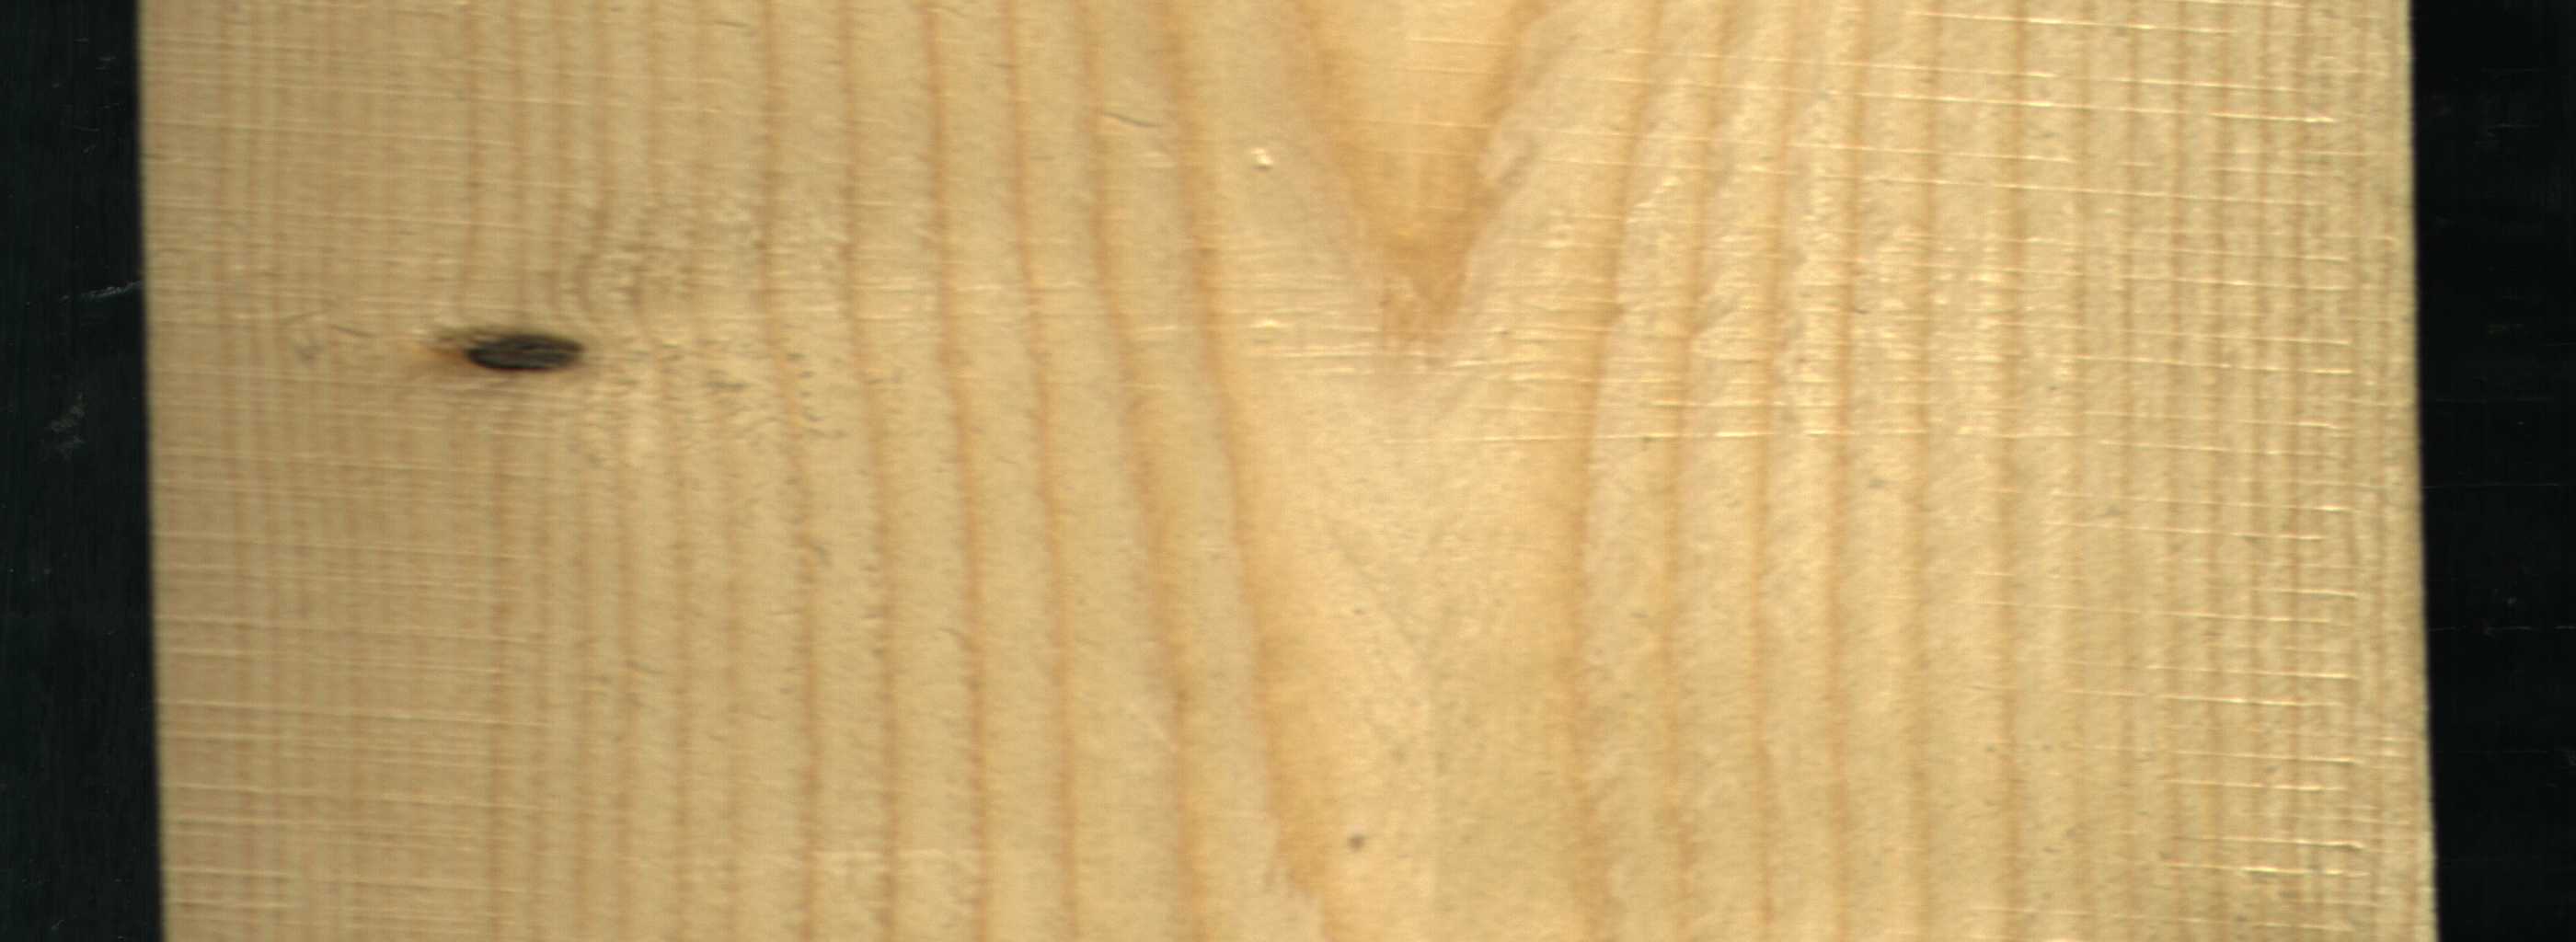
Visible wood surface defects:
Dead_Knot